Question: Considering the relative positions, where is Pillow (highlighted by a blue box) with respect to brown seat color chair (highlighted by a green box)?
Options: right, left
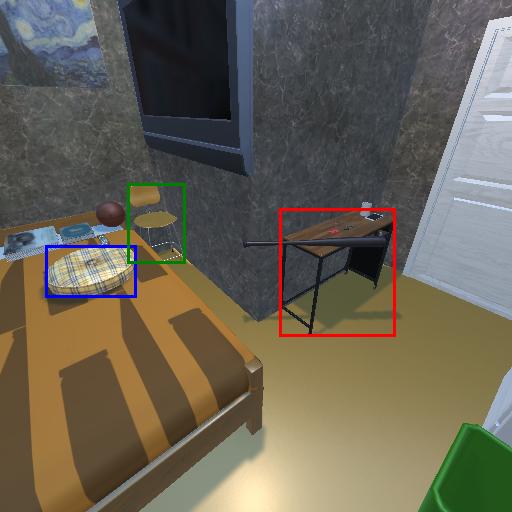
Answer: right